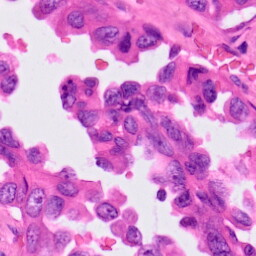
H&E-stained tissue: Lung